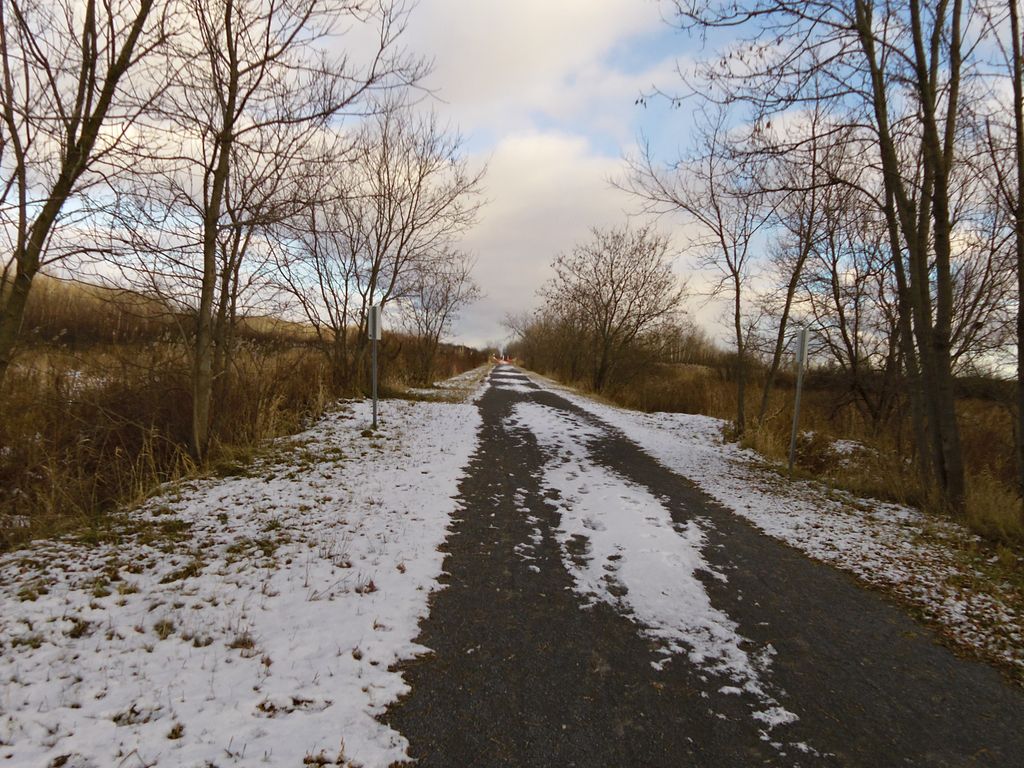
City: ottawa-gatineau